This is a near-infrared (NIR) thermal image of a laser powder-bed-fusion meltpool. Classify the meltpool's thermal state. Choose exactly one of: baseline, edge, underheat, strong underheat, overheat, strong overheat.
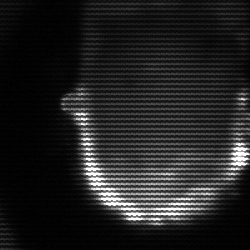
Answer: baseline